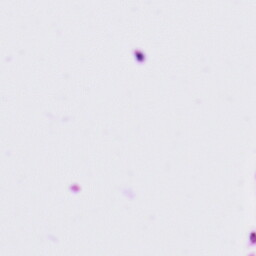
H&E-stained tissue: Tonsil